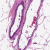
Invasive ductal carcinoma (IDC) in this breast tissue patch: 0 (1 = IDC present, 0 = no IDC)